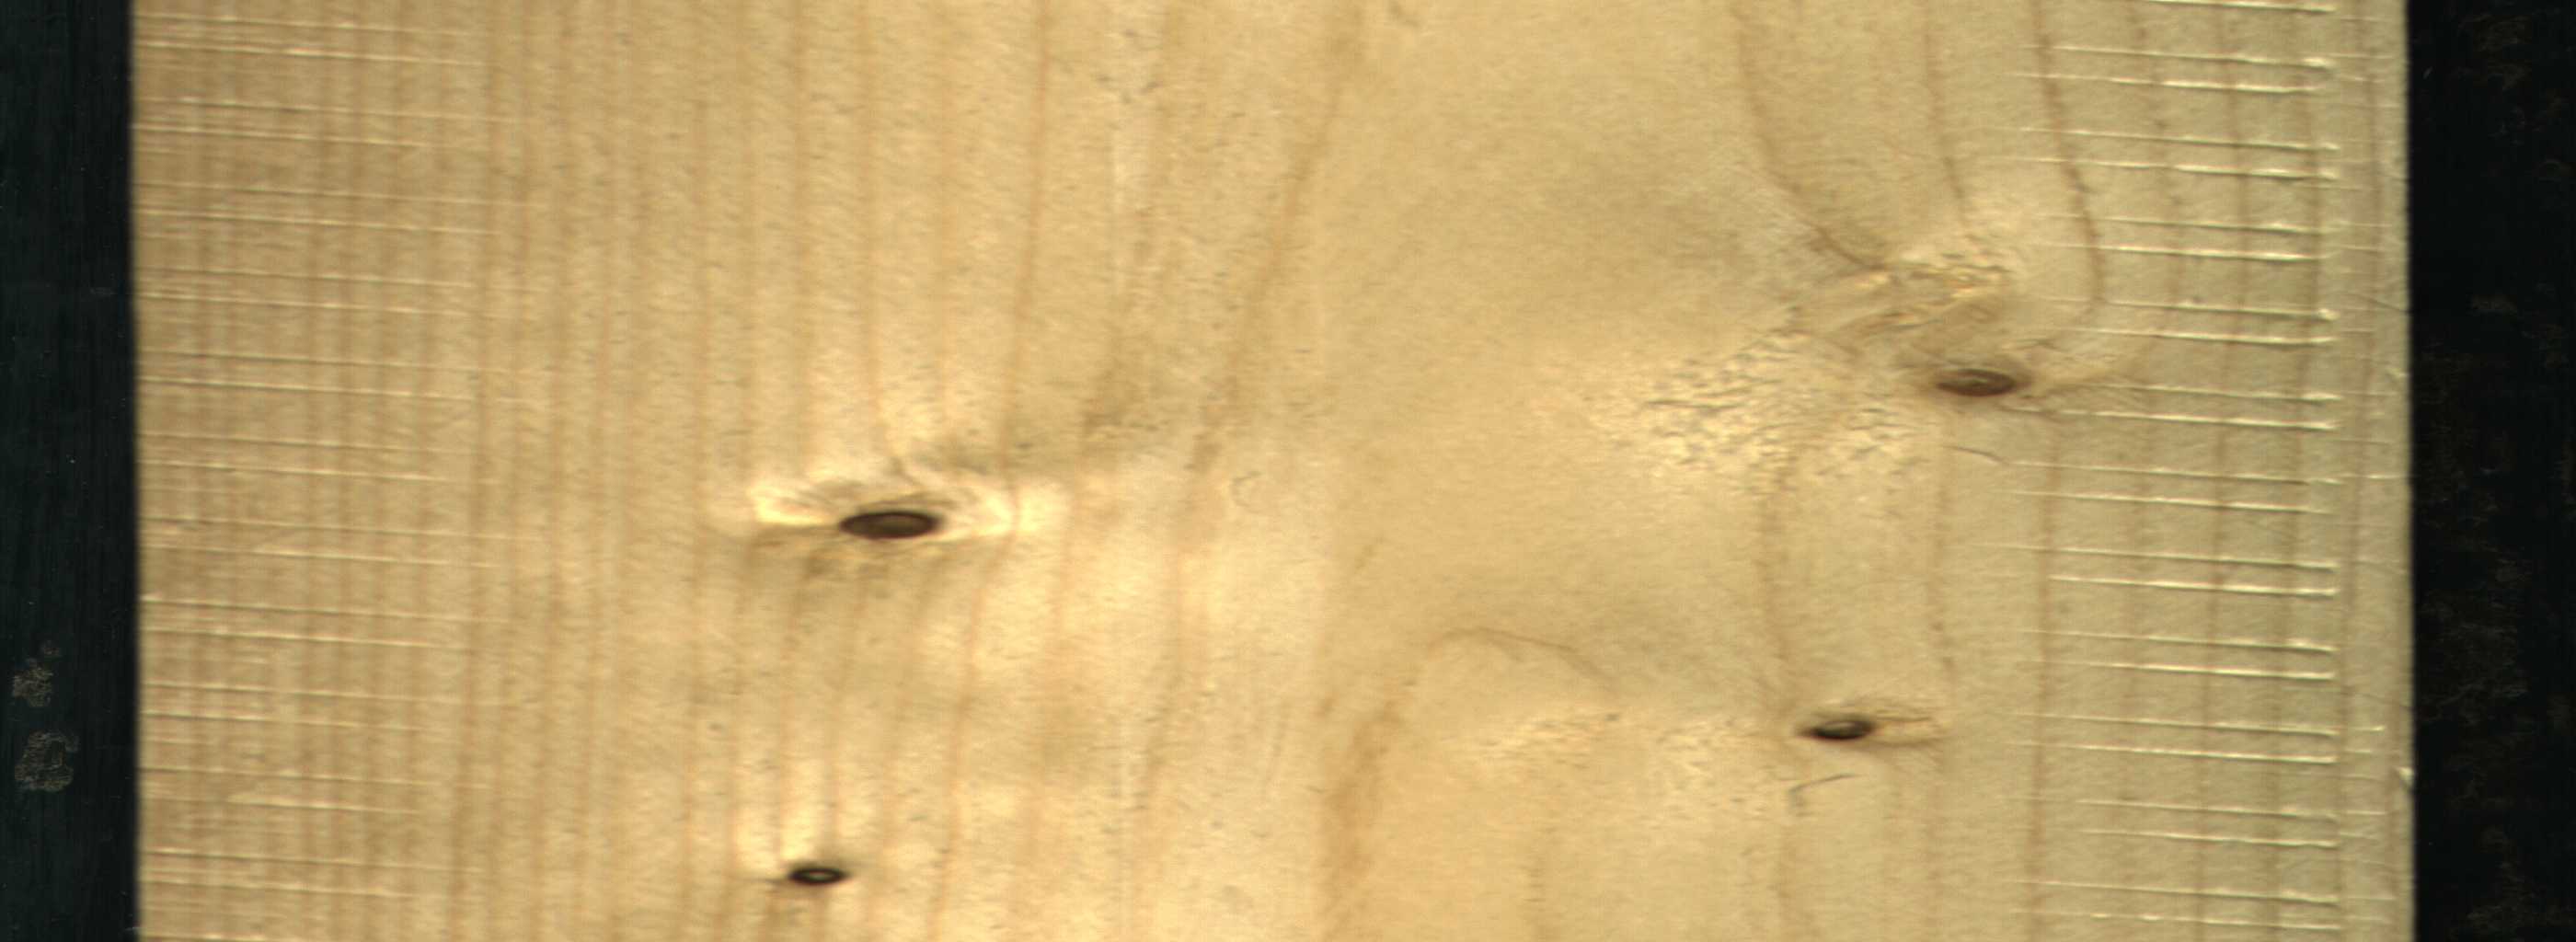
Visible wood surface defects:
Dead_Knot
Dead_Knot
Dead_Knot
Live_Knot
Live_Knot